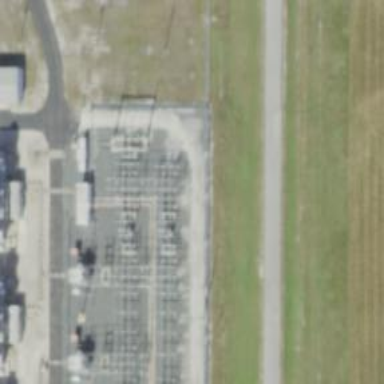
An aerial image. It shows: Switch for power supply.